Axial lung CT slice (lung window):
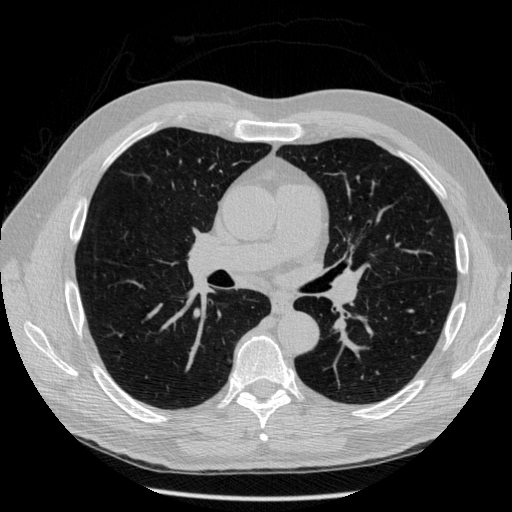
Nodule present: no